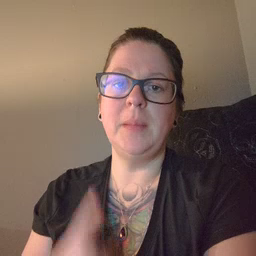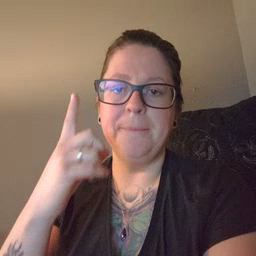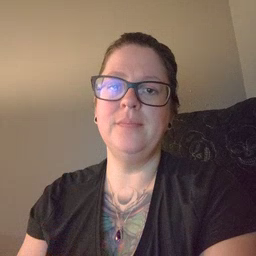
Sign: up